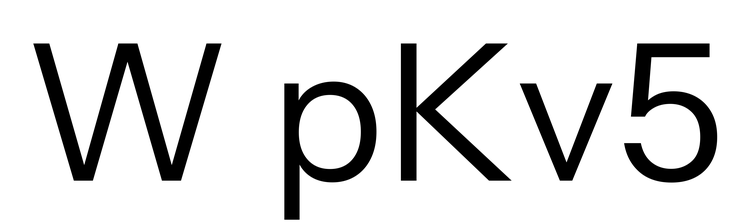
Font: InstrumentSans_Regular